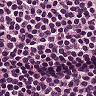
Metastatic tissue present: no